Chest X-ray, PA view. Patient: 52 years old, sex M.
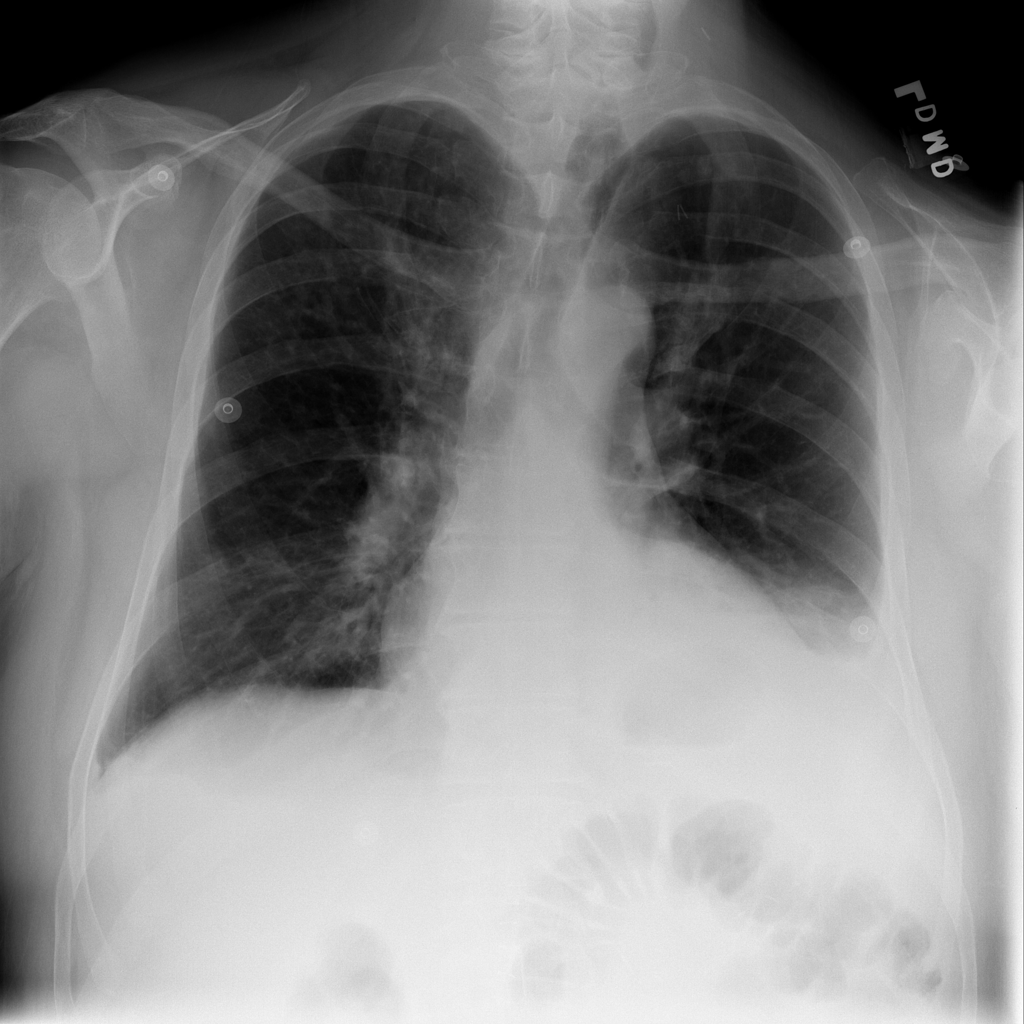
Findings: Effusion